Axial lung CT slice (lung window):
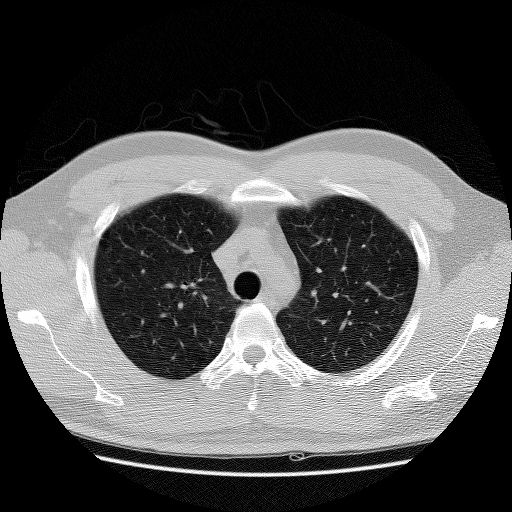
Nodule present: no